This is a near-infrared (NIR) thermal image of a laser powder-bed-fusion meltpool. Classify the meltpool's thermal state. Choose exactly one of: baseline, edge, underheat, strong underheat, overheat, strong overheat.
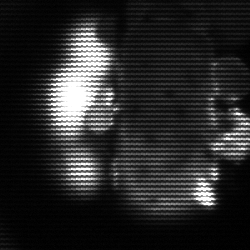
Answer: strong underheat